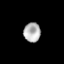
Tissue: skin
Cell type: Epithelial cells
Senescence score: 0.2217
Nuclear area (px): 320
Mean DAPI intensity: 178.109